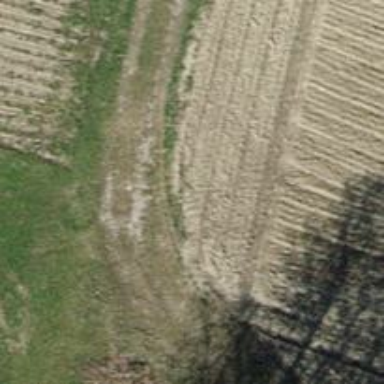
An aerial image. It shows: Grassy track with grade 5 track type.